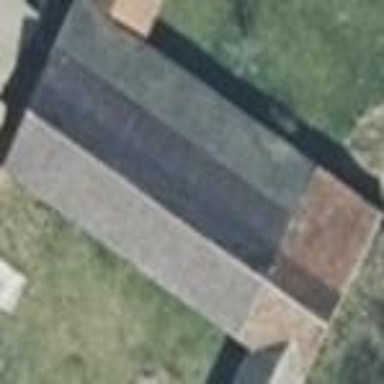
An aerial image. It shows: Gabled barn with distinct roof shape.